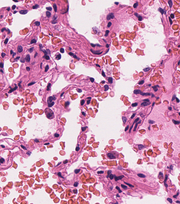
Tumor epithelial tissue: no
Tumor-associated stroma tissue: no
Normal tissue: yes